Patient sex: M
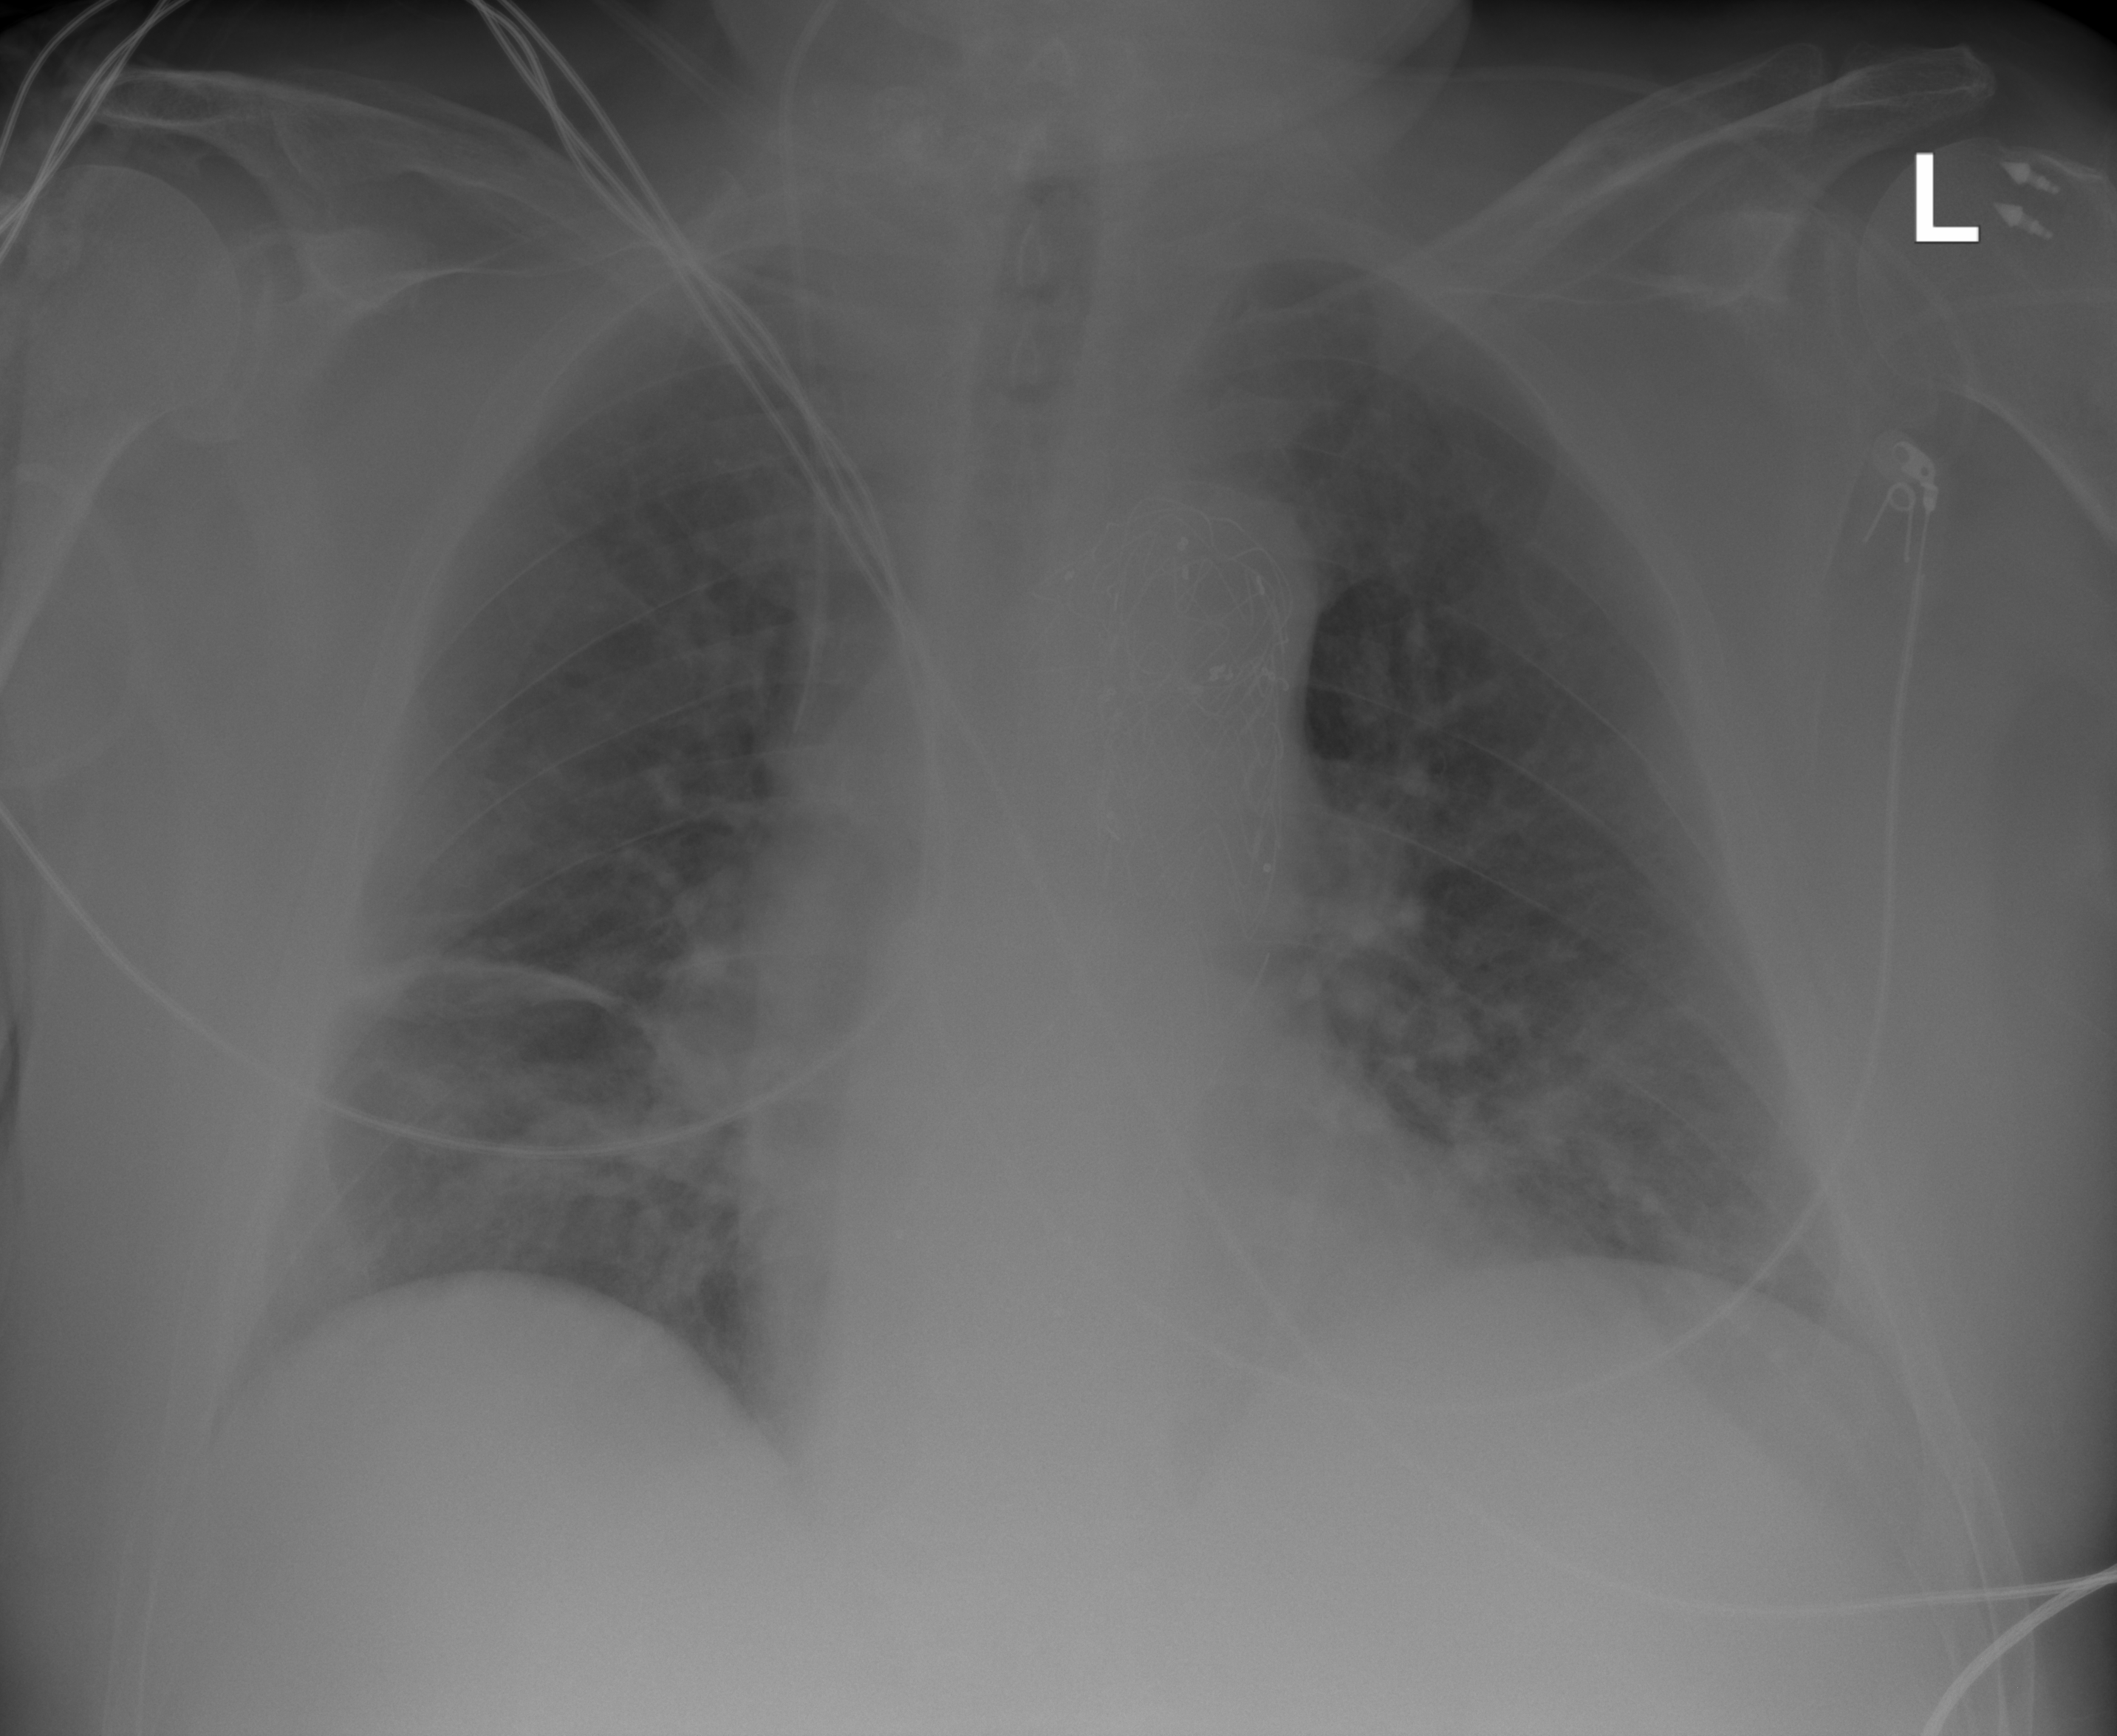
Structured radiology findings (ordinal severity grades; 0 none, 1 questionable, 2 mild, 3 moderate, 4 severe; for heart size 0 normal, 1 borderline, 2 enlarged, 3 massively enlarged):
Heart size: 0
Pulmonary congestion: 2
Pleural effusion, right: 2
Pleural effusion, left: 0
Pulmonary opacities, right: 0
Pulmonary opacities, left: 0
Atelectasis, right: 0
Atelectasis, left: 0